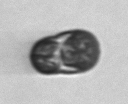
Label: Mesodinium